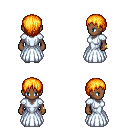
a pixel art fantasy rpg character, female body template, human, dark skin, underdress, red pants, light blonde plain hairstyle, bracelets, white slippers, four views (front, back, left, right), 2x2 character sprite sheet, small pixel art, hard edges, no anti-aliasing